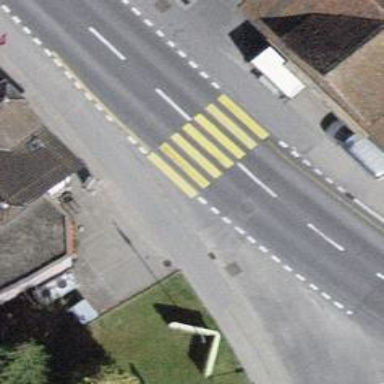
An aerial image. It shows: Zebra crossing on the road.